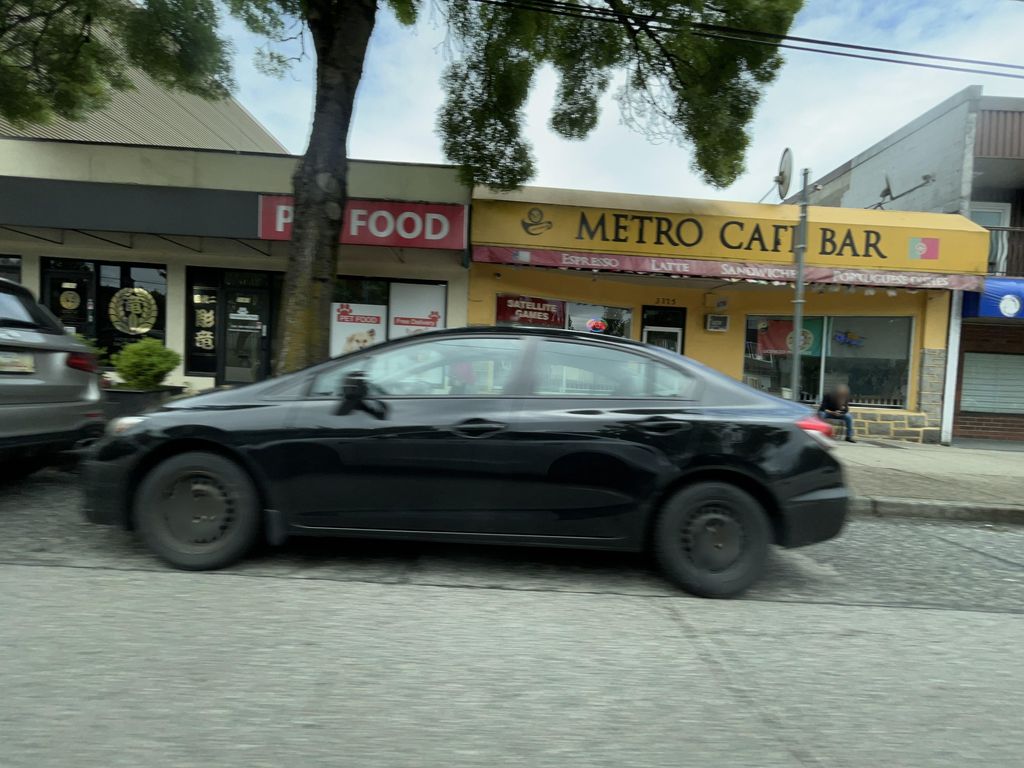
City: vancouver